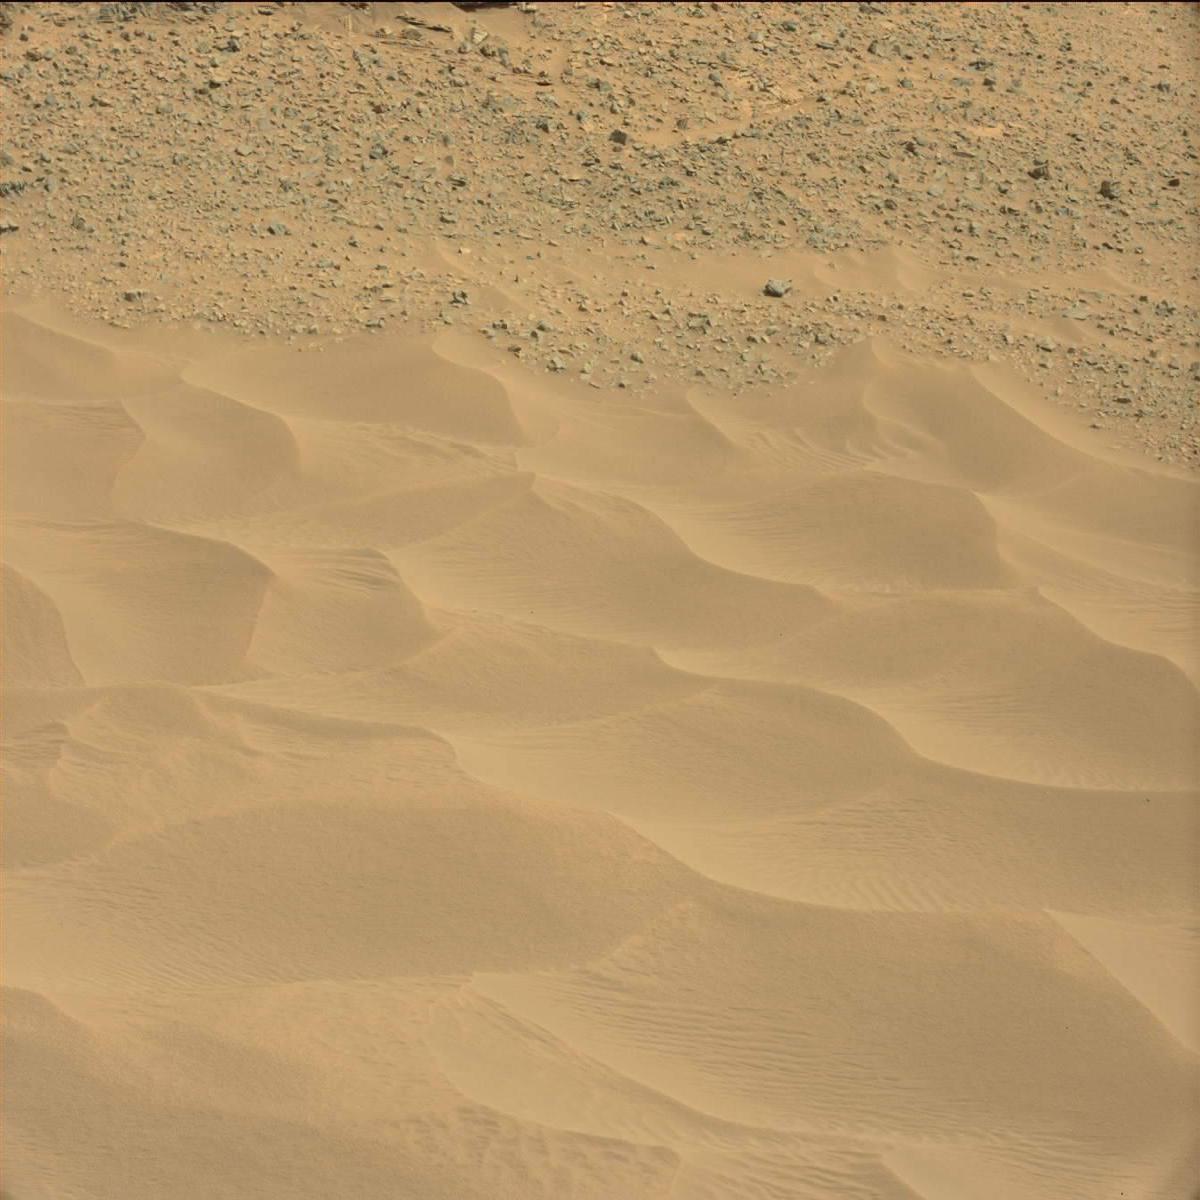
Terrain classes present: Bedrock, Sand / Soil